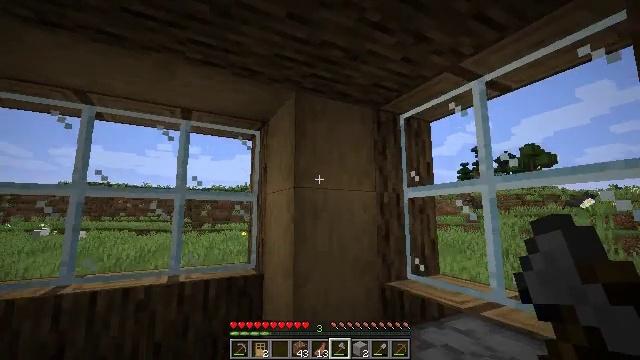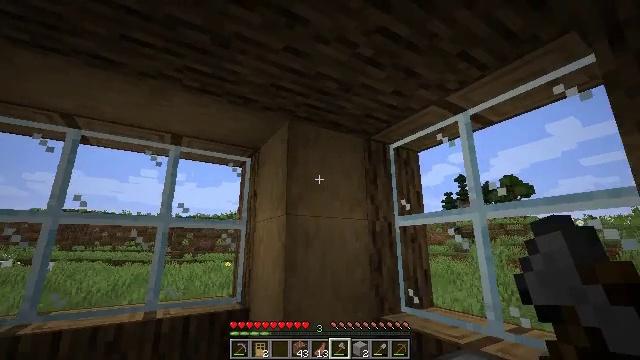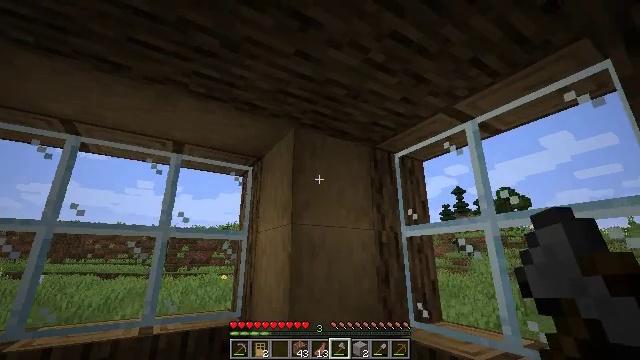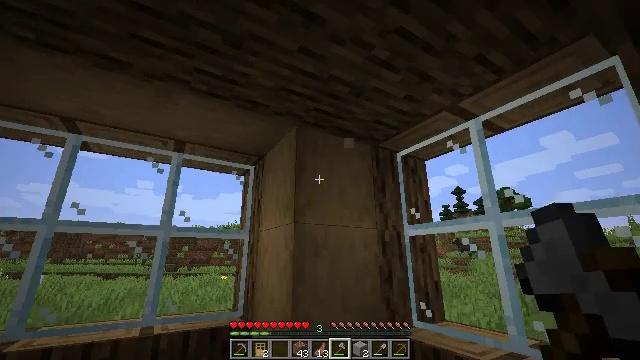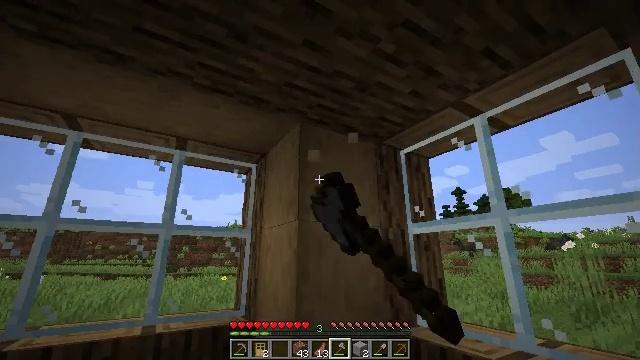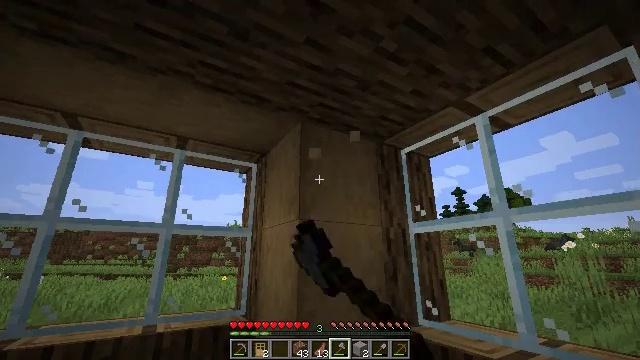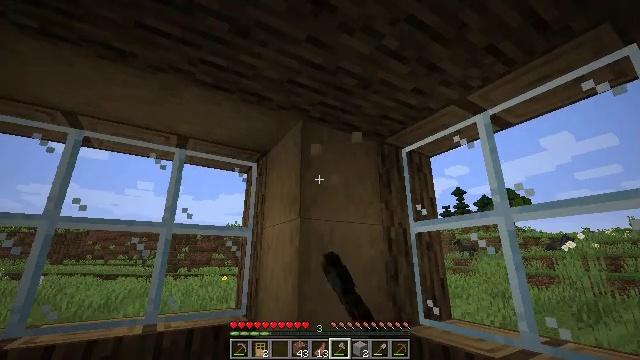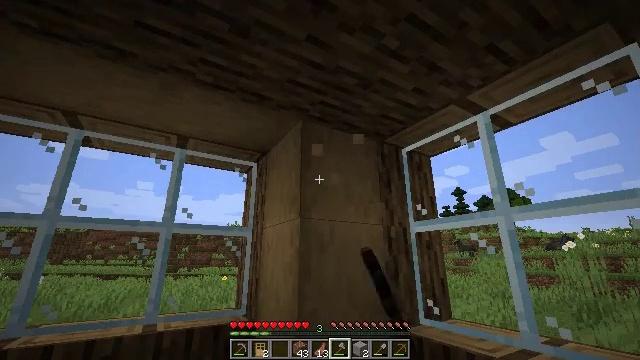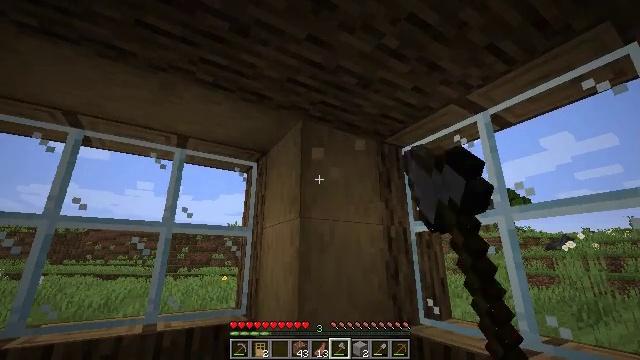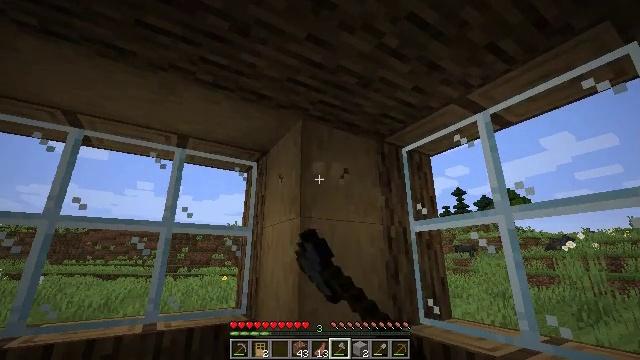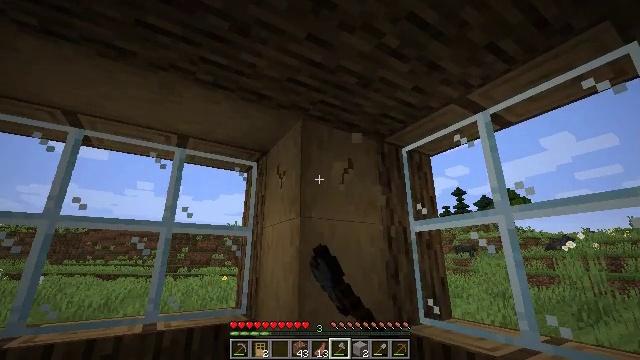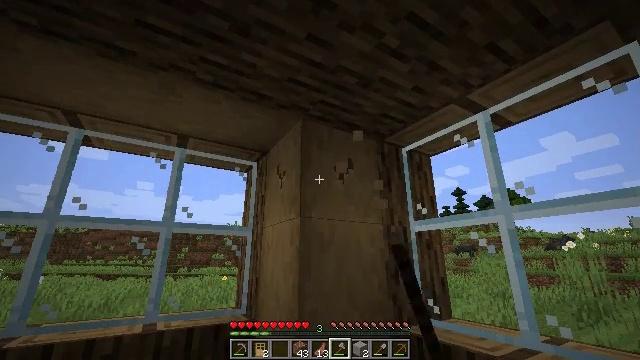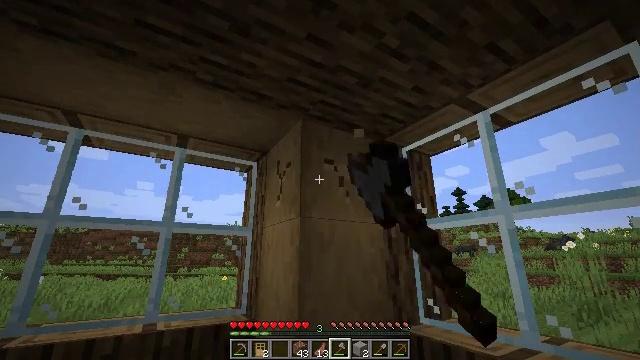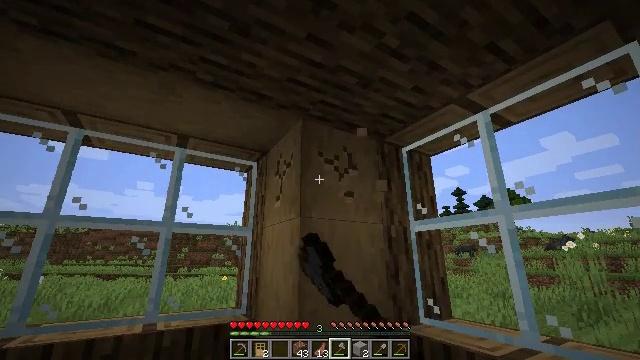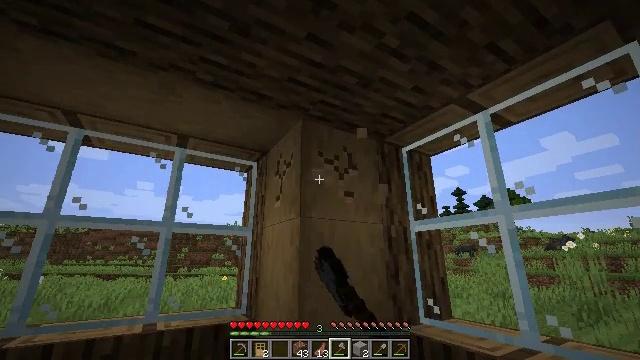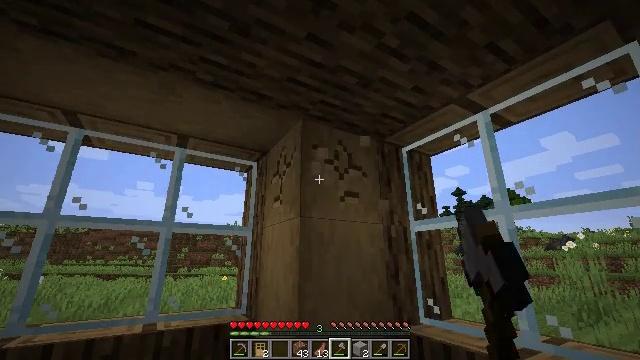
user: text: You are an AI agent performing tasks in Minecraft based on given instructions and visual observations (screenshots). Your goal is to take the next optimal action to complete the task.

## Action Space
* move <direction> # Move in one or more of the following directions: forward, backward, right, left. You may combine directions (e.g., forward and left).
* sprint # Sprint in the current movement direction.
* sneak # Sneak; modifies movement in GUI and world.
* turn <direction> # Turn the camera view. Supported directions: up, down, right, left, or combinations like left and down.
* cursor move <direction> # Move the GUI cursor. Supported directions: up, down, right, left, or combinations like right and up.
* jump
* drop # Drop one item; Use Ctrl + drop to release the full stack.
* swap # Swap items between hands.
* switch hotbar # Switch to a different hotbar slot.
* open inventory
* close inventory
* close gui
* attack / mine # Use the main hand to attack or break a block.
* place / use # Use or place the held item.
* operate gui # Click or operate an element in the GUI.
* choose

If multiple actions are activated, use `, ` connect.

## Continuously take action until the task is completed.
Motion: motion action
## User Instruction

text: Mine the stripped oak log.
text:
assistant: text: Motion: turn right and up
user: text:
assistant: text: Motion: turn up
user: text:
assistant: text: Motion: attack / mine
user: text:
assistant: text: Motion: attack / mine
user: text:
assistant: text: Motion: attack / mine
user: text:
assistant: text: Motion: attack / mine
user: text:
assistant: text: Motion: attack / mine
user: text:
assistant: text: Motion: attack / mine
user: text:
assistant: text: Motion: attack / mine
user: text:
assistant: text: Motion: attack / mine
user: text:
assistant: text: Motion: attack / mine
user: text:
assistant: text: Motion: attack / mine
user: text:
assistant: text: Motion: attack / mine
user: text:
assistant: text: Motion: attack / mine
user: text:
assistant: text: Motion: attack / mine
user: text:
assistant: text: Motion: attack / mine
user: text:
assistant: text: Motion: attack / mine
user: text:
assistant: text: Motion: attack / mine
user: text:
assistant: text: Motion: attack / mine
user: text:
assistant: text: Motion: attack / mine
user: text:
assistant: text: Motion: move forward, turn down, attack / mine
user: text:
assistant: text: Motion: move forward, turn right and down, attack / mine
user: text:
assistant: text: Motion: move forward, turn down, attack / mine
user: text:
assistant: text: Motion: move forward, turn down, attack / mine
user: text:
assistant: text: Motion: attack / mine
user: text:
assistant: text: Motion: attack / mine
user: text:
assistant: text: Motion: attack / mine
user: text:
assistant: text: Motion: attack / mine
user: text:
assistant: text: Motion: attack / mine
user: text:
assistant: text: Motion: attack / mine